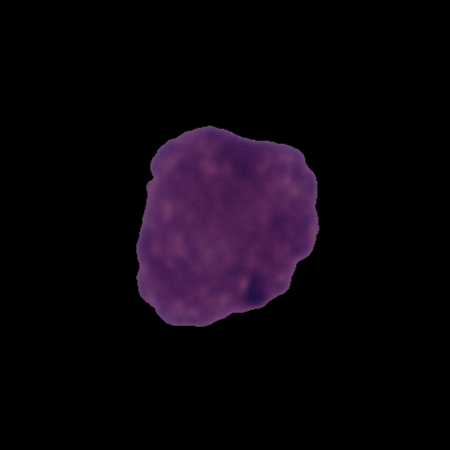
Label: healthy